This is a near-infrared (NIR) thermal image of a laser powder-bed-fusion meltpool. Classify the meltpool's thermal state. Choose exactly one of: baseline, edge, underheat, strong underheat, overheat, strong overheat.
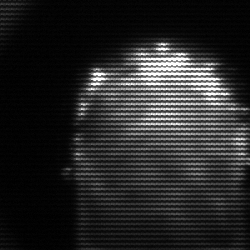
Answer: baseline